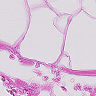
Metastatic tissue present: no